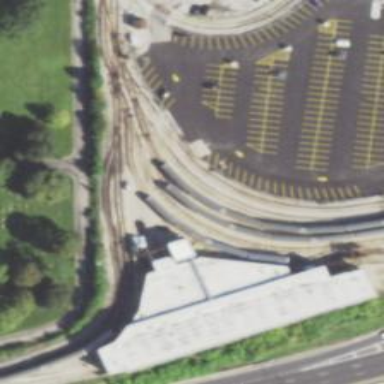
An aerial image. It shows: Railway service station.